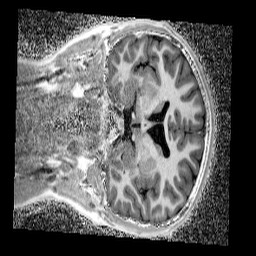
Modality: UNIT1_denoised
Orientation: coronal
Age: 12
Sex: male
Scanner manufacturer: siemens
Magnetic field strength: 3 T
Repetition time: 4 s
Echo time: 0.00299 s